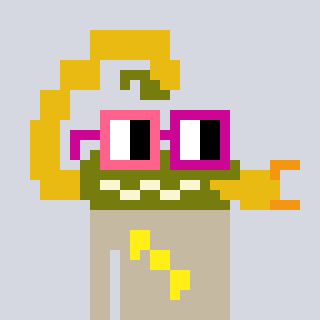
a pixel art character with square pink and red glasses, a scorpion-shaped head and a bege-colored body on a cool background